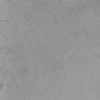
Atmospheric dust classification: not_dusty